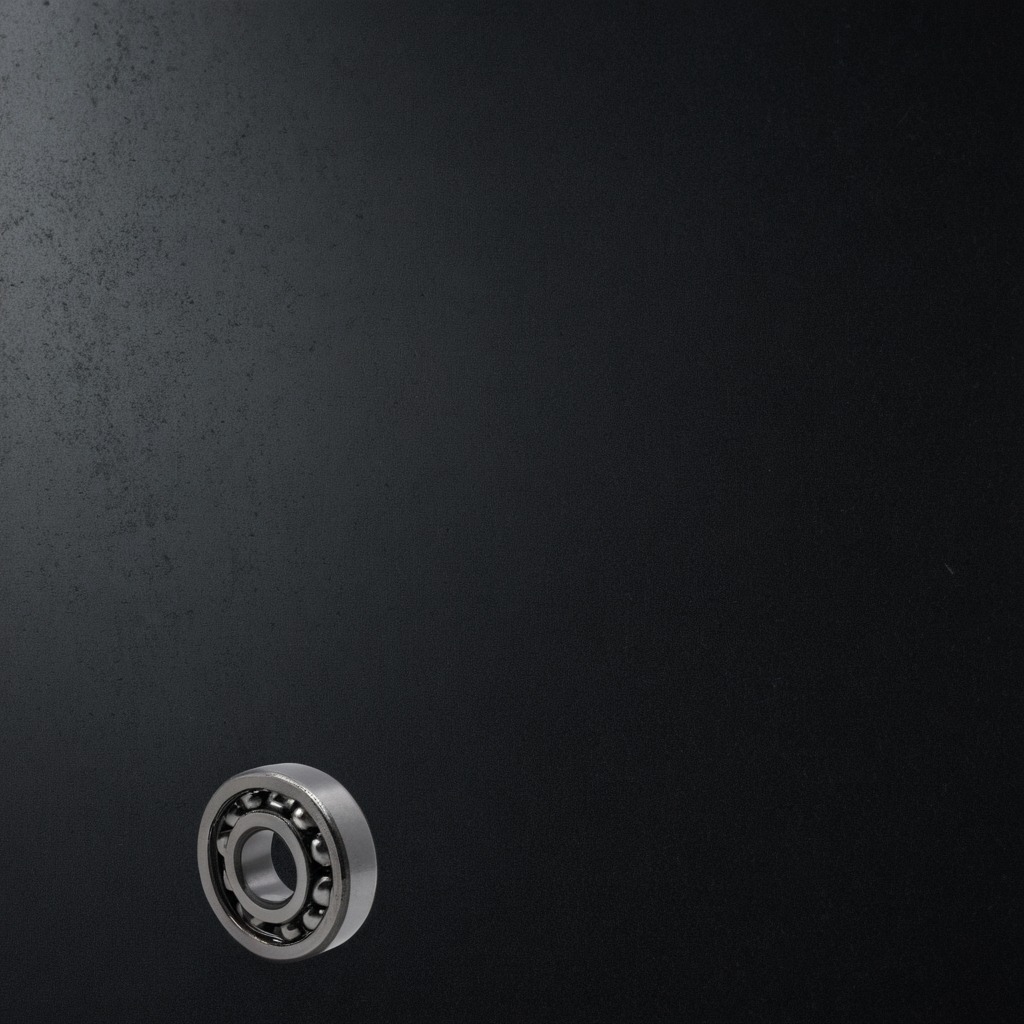
A metal ball bearing is lying on a clean granite tabletop covered with a black rubber mat inside a workshop at night dim ambient light soft shadows worn but beneath the mat.